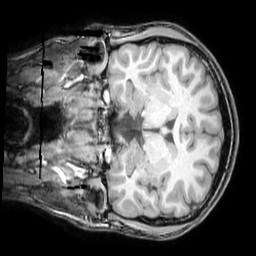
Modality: T1w
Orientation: coronal
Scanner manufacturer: philips
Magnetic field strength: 3 T
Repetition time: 0.008122 s
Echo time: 0.003723 s